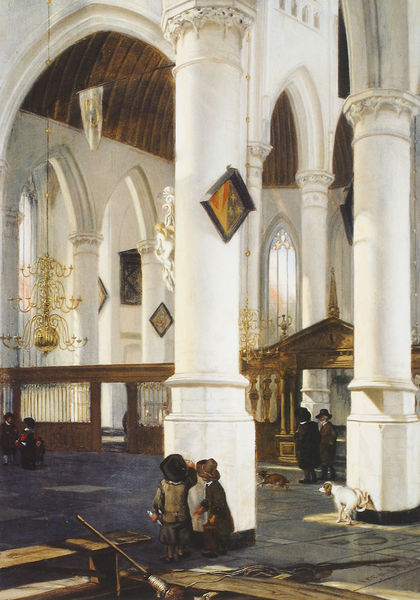
Titel: Innenansicht der Oude Kirche
Künstler: Emanuel De Witte
Institution: Montreal, Mr. und Mrs. Michal Hornstein
Schlagwörter: weiß, fenster, hell, holz, licht, säule, hund, hunde, stein, kirche, boden, realismus, gotik, kinder, realistisch, kronleuchter, leuchter, arkade, wappen, chor, flämisch, neogotik, beseb